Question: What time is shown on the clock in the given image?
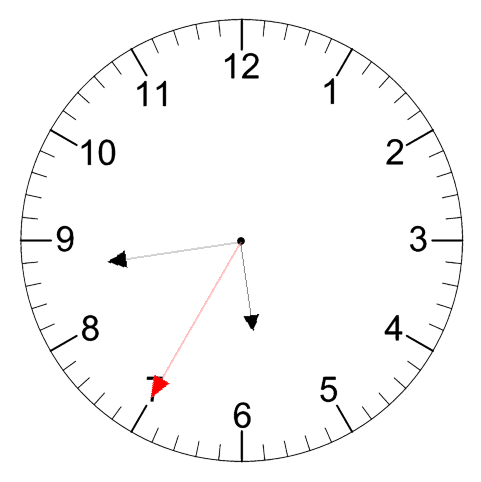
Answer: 05:43:35